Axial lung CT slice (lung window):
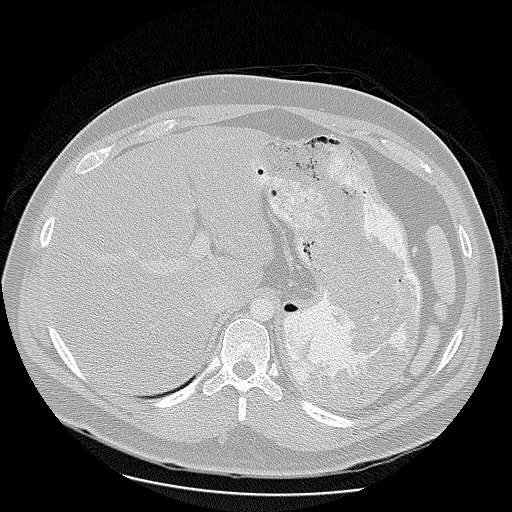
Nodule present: no